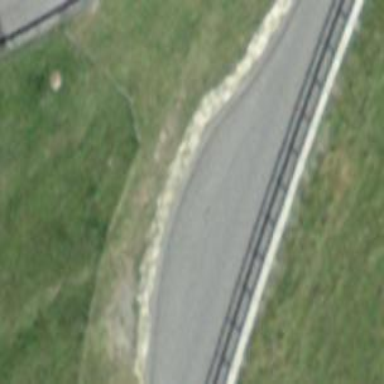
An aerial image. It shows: Passing place on the road.